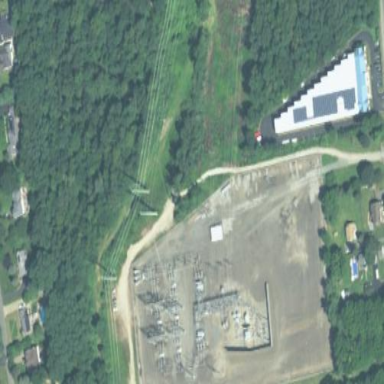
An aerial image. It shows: Transmission substation.